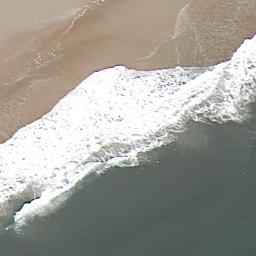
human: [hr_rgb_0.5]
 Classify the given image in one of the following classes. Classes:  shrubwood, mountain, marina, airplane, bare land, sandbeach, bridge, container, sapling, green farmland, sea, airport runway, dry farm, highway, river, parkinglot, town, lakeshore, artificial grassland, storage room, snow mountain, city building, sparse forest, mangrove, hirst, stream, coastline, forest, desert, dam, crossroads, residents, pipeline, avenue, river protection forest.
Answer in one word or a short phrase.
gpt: coastline